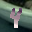
Label: 4